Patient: sex M, age 54
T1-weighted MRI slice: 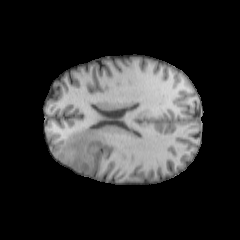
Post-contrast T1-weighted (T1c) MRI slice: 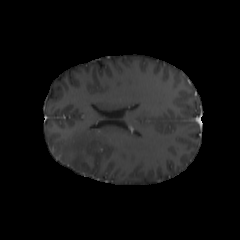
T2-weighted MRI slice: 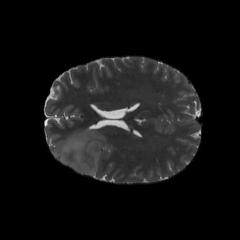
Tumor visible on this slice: yes
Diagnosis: Astrocytoma, IDH-wildtype
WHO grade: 3